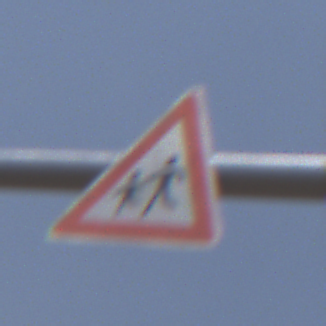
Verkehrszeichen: KinderRechts
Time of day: Midday
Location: Outdoor (Nature)
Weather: PartlyCloudy
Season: NotSpecified
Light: Natural